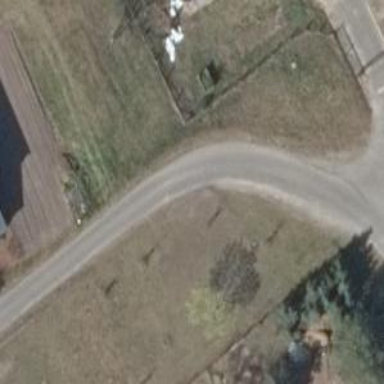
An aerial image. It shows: Unclassified road with asphalt surface.